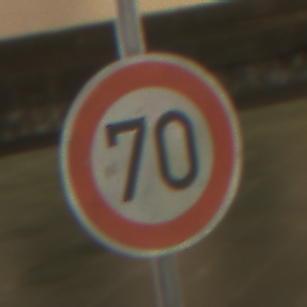
Verkehrszeichen: Geschwindigkeit70
Umgebung: Outdoor, Urban
Tageszeit: Night
Wetter: PartlyCloudy
Licht: Artificial
Jahreszeit: NotSpecified
Kontrast: HighContrast